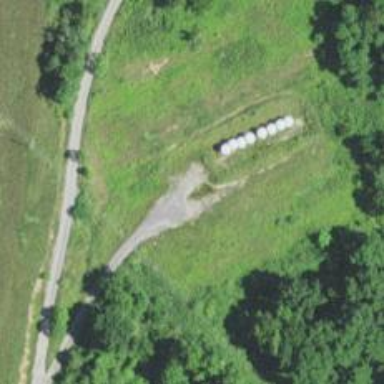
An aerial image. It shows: Storage tank that is man-made.